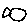
Label: fish